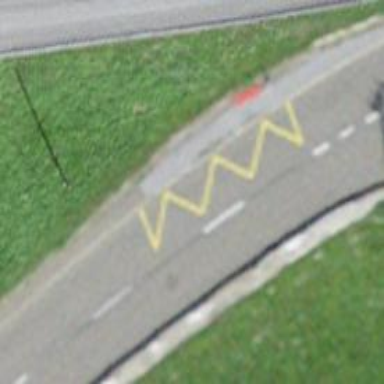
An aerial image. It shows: Public transport stop position.